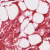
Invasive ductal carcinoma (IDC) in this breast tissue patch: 0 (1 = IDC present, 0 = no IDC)